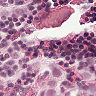
Metastatic tissue present: yes